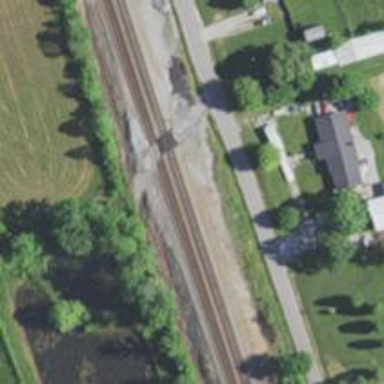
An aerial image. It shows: Level crossing along the railway.